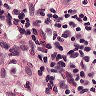
Metastatic tissue present: no